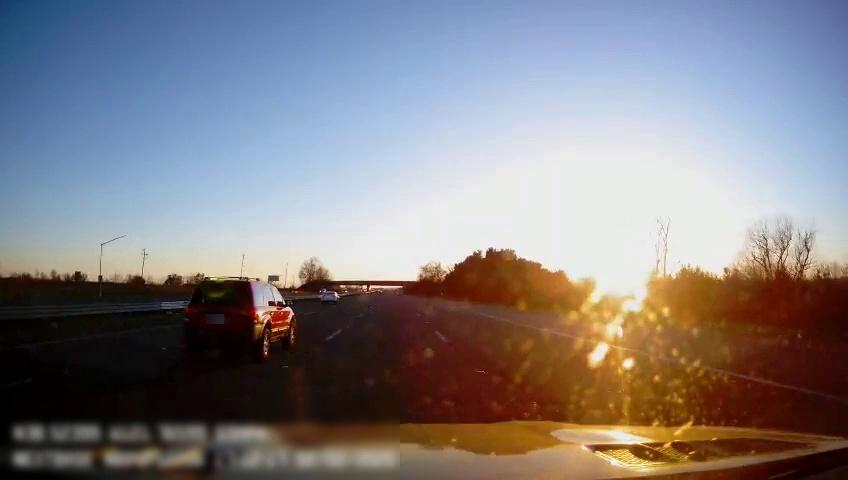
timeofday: Day
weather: Sunny
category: Drivable Space
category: Vehicles | SUV
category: Vehicles | Car
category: Lanes | Alternate Lane
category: Lanes | Alternate Lane
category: Lanes | Current Lane
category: Lanes | Current Lane
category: Lanes | Alternate Lane